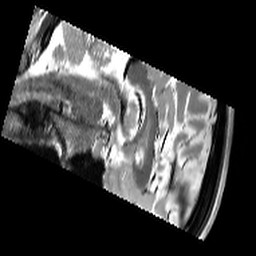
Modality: T2w
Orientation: sagittal
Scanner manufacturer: siemens
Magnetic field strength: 3 T
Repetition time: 9.86 s
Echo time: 0.05 s